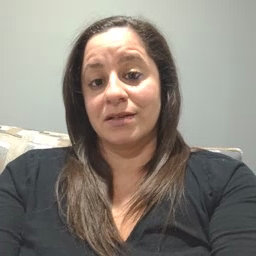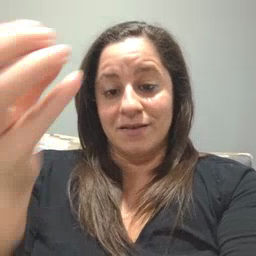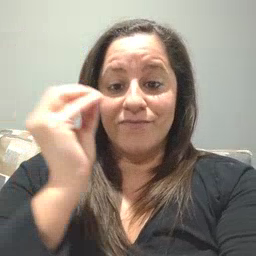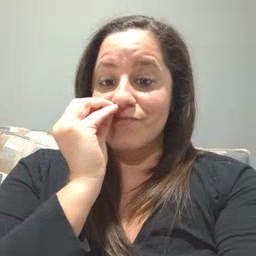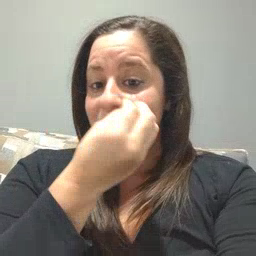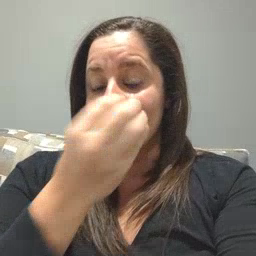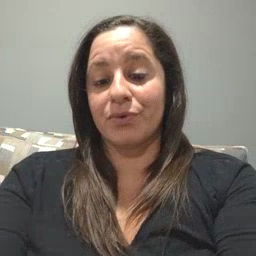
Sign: flower